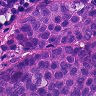
Metastatic tissue present: yes